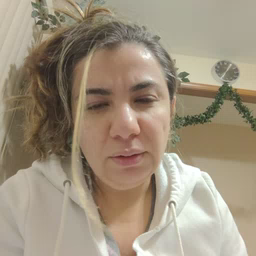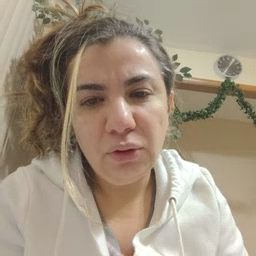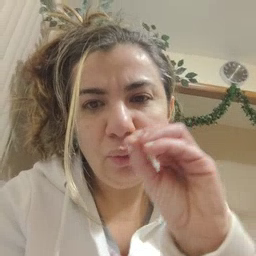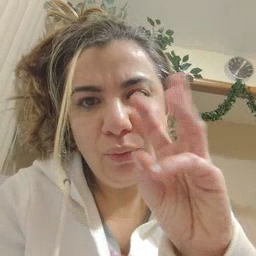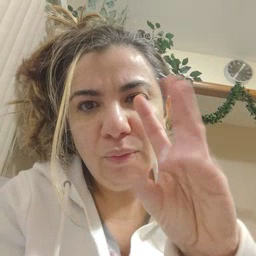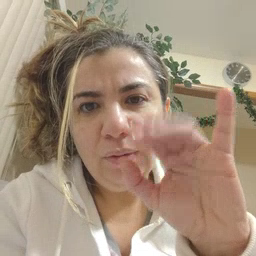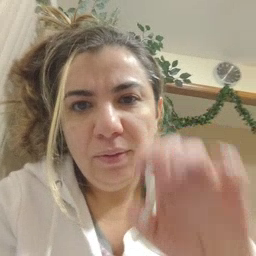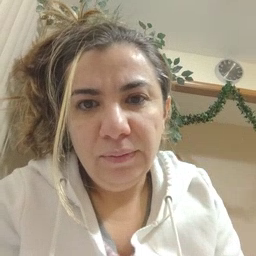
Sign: owie